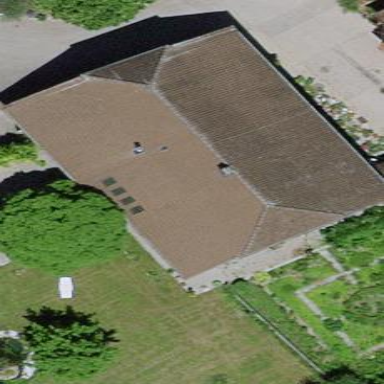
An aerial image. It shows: Farm building.